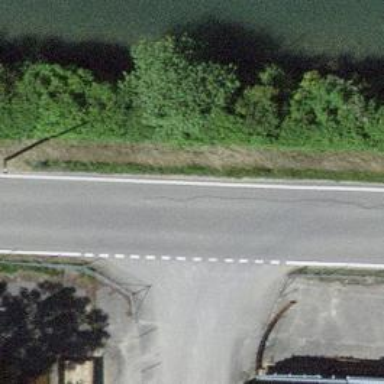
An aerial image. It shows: Tertiary road with asphalt surface.